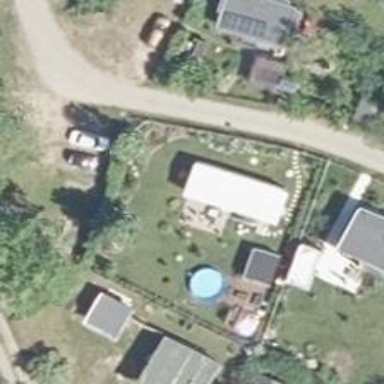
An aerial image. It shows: Simple house.